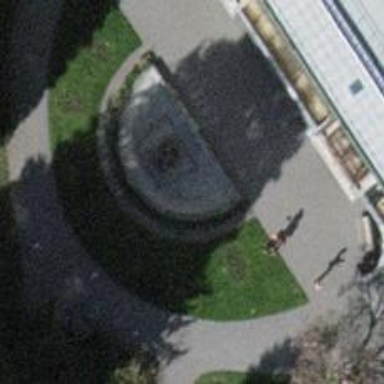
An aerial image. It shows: Fountain.